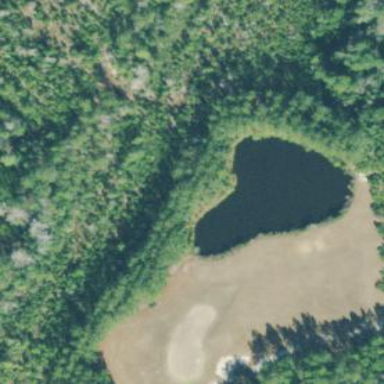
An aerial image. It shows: Water hazard in golf course. The hazard is natural water feature.